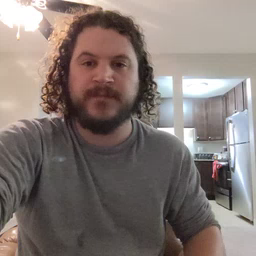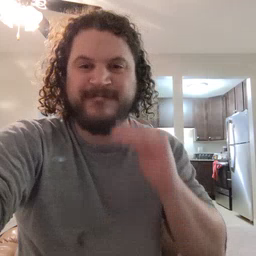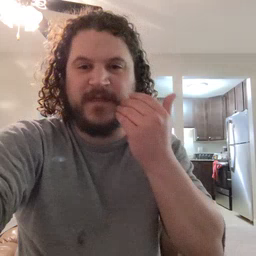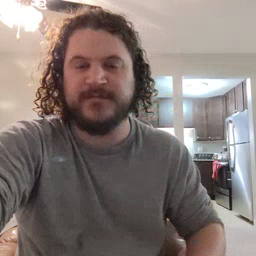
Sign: smile